Interaction volume radius: 5 \u00c5
Interaction volume height: 10 \u00c5
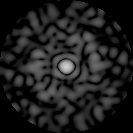
Disorder parameter: 0.866